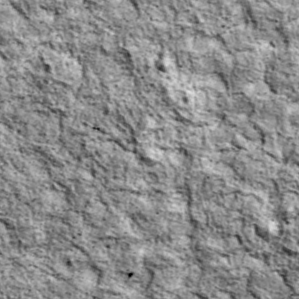
Label: non_frost